Question: This isn't exactly about making background images in CSS for a site, so don't mark it as a duplicate just yet.
I need to replicate the following background, but in CSS. I have a variety of gradients implemented on the site but this is more like a darkening around the edges of the screen, and I don't know how to implement this, particularly in CSS. If there's a good way to do this with images please let me know.

Thanks!
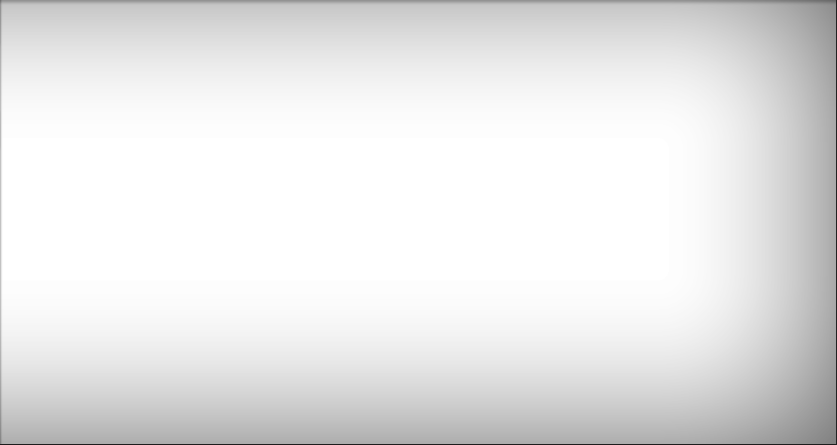
Answer: You can try inset <URL>
'''
box-shadow:inset -70px 0 200px -30px rgba(0,0,0,.75);
'''
Or background image with <URL>:100% 100%;.